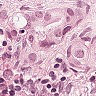
Metastatic tissue present: yes